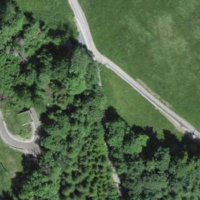
EUNIS habitat code: 55
Species observed at this site:
Cornus sanguinea